Interaction volume radius: 10 \u00c5
Interaction volume height: 30 \u00c5
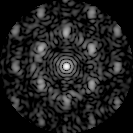
Disorder parameter: 0.584